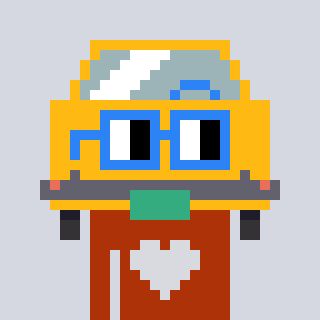
a pixel art character with square blue glasses, a taxi-shaped head and a hotbrown-colored body on a cool background